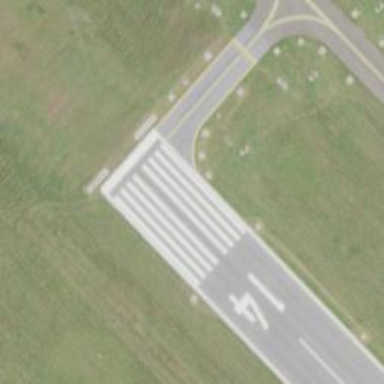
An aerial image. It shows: View of taxiway at the airport.